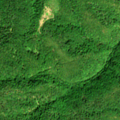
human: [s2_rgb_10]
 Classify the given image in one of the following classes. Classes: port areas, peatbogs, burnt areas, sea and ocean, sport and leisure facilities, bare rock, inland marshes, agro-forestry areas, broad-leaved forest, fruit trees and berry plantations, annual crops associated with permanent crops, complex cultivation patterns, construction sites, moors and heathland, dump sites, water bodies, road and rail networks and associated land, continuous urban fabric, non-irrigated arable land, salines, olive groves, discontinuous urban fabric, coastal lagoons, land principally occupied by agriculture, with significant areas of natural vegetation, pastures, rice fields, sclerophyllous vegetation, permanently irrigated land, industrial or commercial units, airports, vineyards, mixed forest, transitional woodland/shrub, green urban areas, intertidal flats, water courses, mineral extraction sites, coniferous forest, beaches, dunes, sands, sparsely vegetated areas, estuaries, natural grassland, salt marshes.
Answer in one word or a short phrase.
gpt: broad-leaved forest